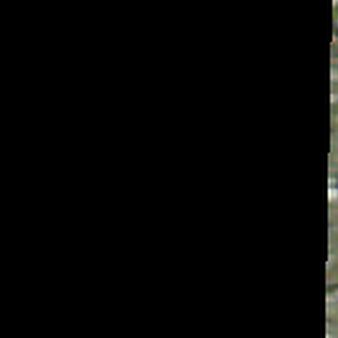
Label: other